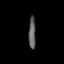
Tissue: lung
Cell type: T cells
Senescence score: 0.189
Nuclear area (px): 222
Mean DAPI intensity: 93.392